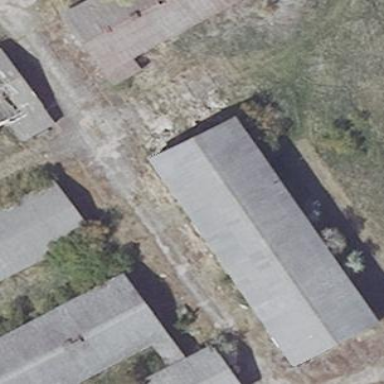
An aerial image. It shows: Light gray gabled roof on farm auxiliary building. The roof is oriented along the structure.